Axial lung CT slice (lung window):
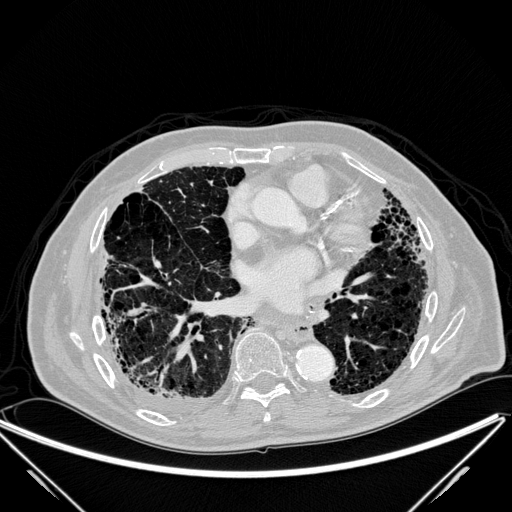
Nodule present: no